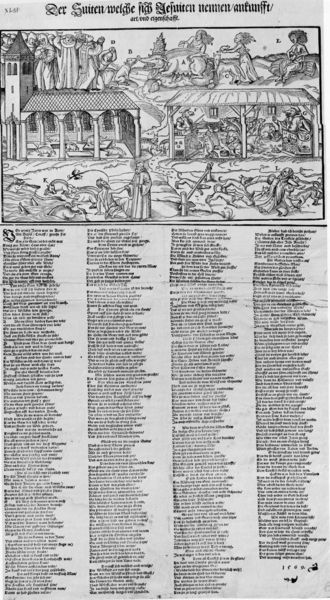
Titel: Der Suiten/ welche sich Jesuiten nennen/ ankunfft
Künstler: Franciscus Raphael
Standort: Zürich.
Institution: Wickiana
Schlagwörter: mann, weiß, frauen, kirchturm, menschen, stadt, frau, grau, holz, schwarz, säule, säulen, zeichnung, dach, gebäude, weg, bibel, rahmen, tod, bild, feld, kirche, gewand, blatt, pferd, turm, chaos, engel, holzschnitt, schrift, papier, dorf, grafik, graphik, spalten, markt, platz, deutsch, foto, vier, schwein, krank, buch, druck, radierung, stich, seite, illustration, text, zeitung, aufstand, bericht, knien, initiale, überschrift, dämon, kunst, darstellung, buchseite, serie, prister, krankheit, mittelalter, gedicht, priester, stall, kupferstich, texte, flugblatt, drache, abbildung, basilika, latein, frühe neuzeit, mahnung, buchmalerei, sinnspruch, spalte, artikel, mitteilung, jesuiten, liste, kieche, liedflugblatt, wei´t